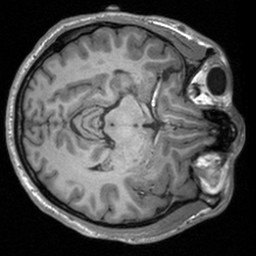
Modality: T1w
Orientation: axial
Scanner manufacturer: siemens
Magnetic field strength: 3 T
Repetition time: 1.9 s
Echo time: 0.00226 s